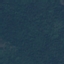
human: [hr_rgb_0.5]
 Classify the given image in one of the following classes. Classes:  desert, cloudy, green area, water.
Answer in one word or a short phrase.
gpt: green area